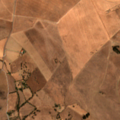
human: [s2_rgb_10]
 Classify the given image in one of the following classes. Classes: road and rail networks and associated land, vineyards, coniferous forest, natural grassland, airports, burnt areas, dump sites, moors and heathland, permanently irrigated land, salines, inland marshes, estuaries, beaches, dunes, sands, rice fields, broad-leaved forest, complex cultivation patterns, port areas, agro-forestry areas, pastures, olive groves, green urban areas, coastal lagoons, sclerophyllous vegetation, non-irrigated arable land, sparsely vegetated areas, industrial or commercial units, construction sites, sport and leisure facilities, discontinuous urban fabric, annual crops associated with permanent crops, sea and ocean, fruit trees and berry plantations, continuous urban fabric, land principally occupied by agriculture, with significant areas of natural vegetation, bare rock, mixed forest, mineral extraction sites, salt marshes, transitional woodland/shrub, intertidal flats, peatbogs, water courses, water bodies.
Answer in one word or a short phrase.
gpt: non-irrigated arable land, complex cultivation patterns